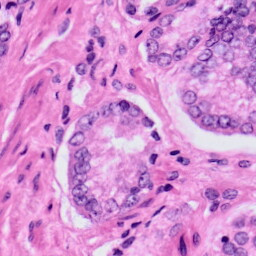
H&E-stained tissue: Prostate